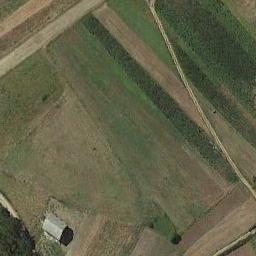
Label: rectangular_farmland